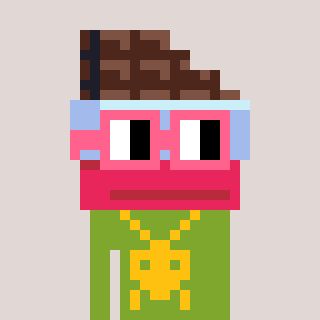
a pixel art character with square pink glasses, a chocolate-shaped head and a slimegreen-colored body on a warm background